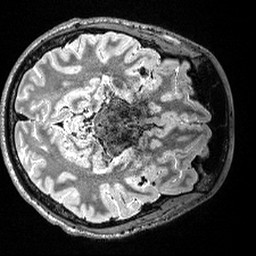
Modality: T2w
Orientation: axial
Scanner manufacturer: siemens
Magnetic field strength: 3 T
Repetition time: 3.2 s
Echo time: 0.566 s